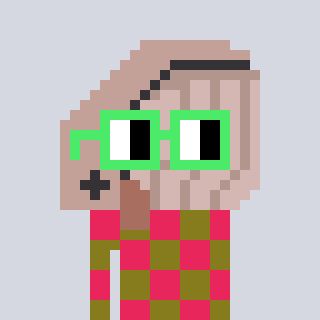
a pixel art character with square light green glasses, a whale-shaped head and a gunk-colored body on a cool background